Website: lowes
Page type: account-dashboard
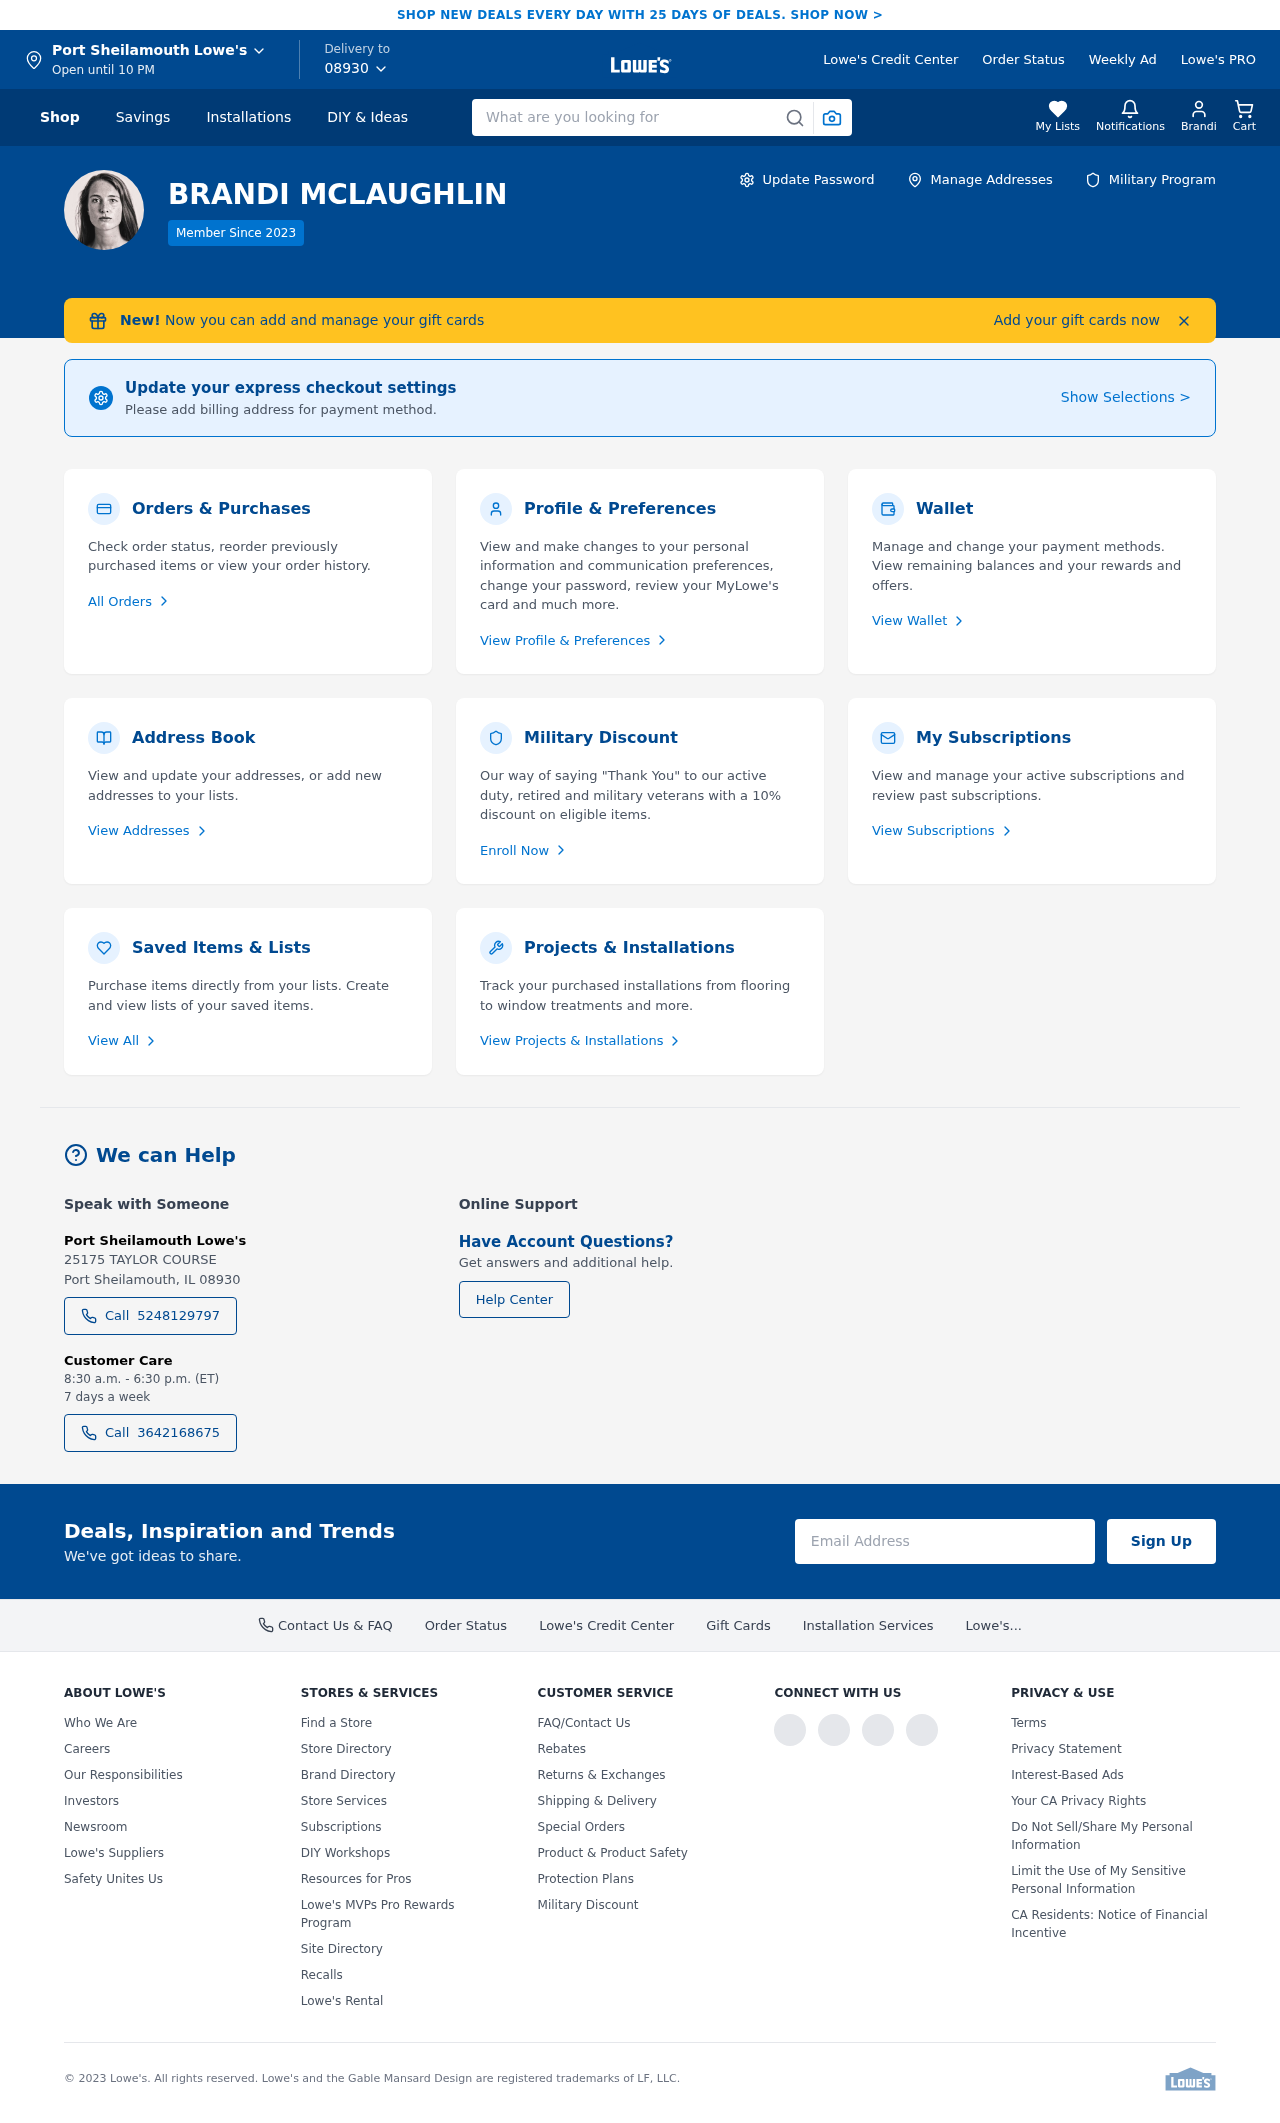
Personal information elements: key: PII_CITY
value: Port Sheilamouth
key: PII_FIRSTNAME
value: Brandi
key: PII_FULLNAME
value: BRANDI MCLAUGHLIN
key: PII_PHONE
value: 5248129797
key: PII_PHONE_ALT
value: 3642168675
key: PII_POSTCODE
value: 08930
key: PII_POSTCODE_FULL
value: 08930
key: PII_POSTCODE_NUMERIC
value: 8930
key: PII_CITY2
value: Port Sheilamouth
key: PII_STREET2
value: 25175 TAYLOR COURSE
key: PII_STATE_ABBR
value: IL
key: PII_CITY_STATE
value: Port Sheilamouth, IL
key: PII_CITY_STATE_ZIP
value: Port Sheilamouth, IL 08930
Search elements: key: HEADER_SEARCH
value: What are you looking for